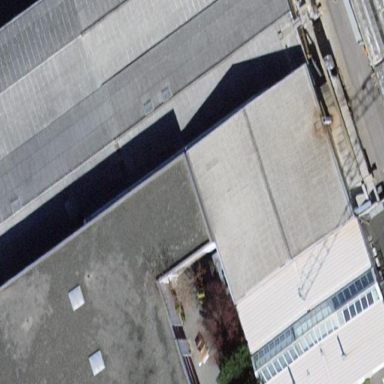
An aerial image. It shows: Industrial building.